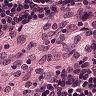
Metastatic tissue present: no